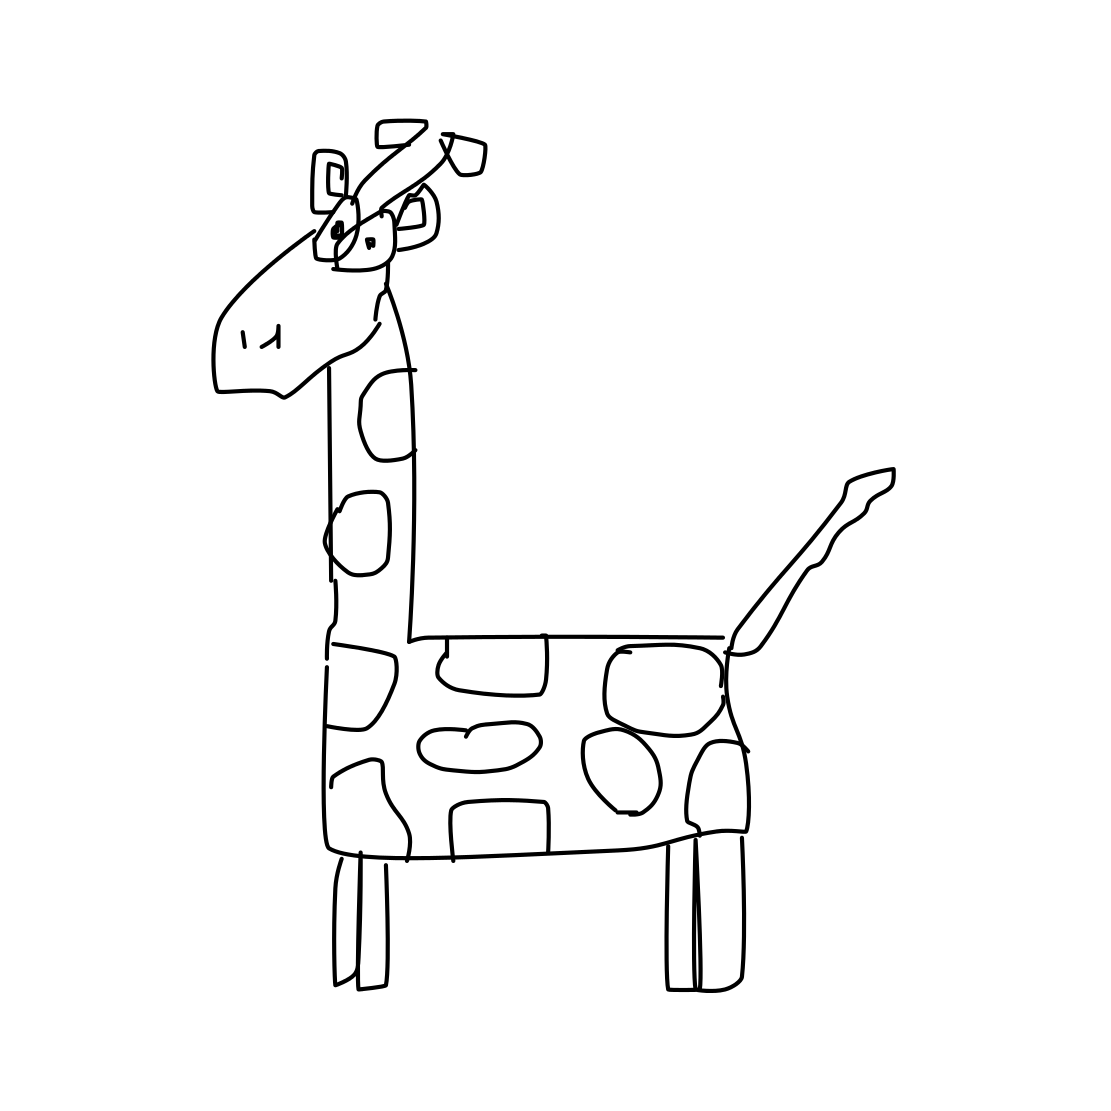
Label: giraffe